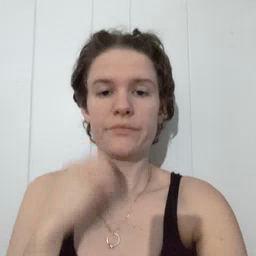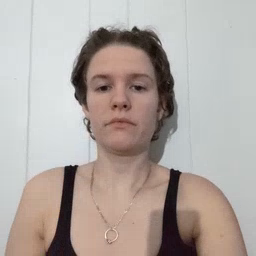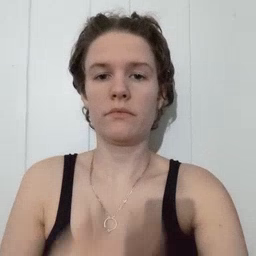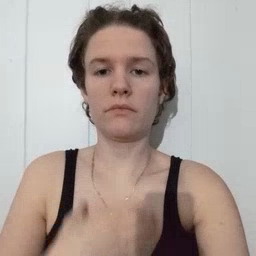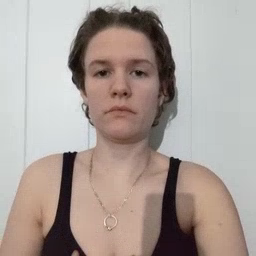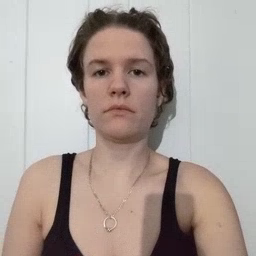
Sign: hungry